Interaction volume radius: 5 \u00c5
Interaction volume height: 10 \u00c5
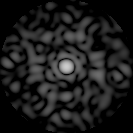
Disorder parameter: 0.8584